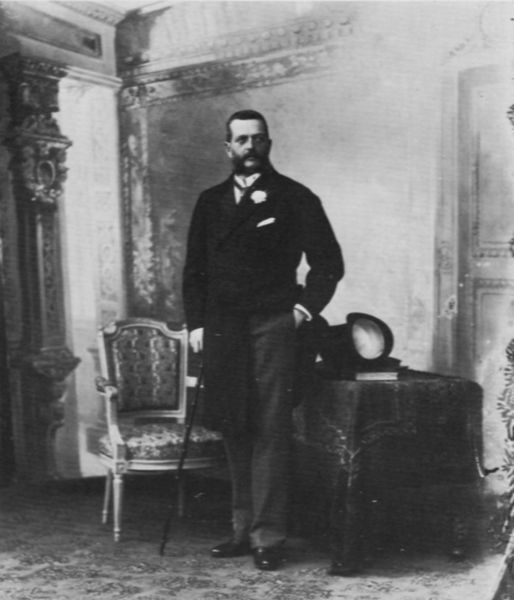
Titel: Großfürst Wladimir Alexandrowitsch (1847-1909), Sohn von Zar Alexander II.
Künstler: Atelier Nadar
Institution: unbekannt
Schlagwörter: hand, mann, blume, hell, hut, licht, schwarz, stuhl, stützen, säule, tisch, tür, weiss, zimmer, blüte, tuch, teppich, zylinder, anzug, bart, hose, jacke, wand, gesicht, kragen, stehen, bildnis, innenraum, möbel, portrait, porträt, tischdecke, tischtuch, vorhang, boden, interieur, pose, sessel, innen, stock, gehstock, türe, dekoration, krawatte, fliege, gehrock, foto, fotografie, buch, lehnstuhl, vatermörder, schwarzweiß, backenbart, spazierstock, nelke, kapitell, ganzfigur, schlips, portät, hosentasche, einstecktuch, fotographie, wanduhr, halbsäule, inventar, wandgestaltung, innenaufnahme, ich sehe nichts